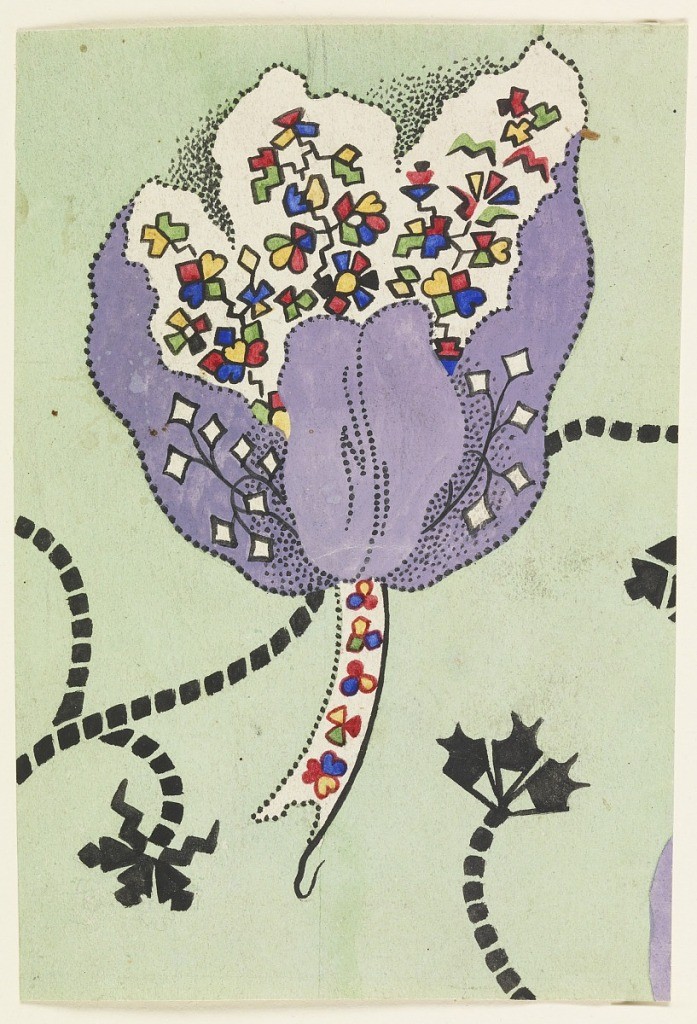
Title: Design for a Printed Fabric
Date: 1820–40
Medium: Pen and ink, brush and gouache on paper
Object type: Drawing
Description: Tulip flower which is decorated with floral motifs and black dotted boughs with flowers are shown upon light olive-colored ground. Tulips are to be staggered in alternate horizontal rows.